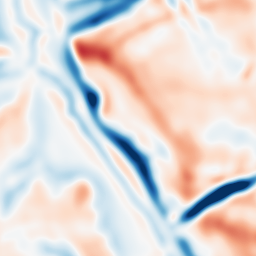
Category: multiscale
Decomposition family: dog
Decomposition parameters: sigma_low: 5
sigma_high: 5
Upsampling method: cubic_mitchell
Upsampling parameters: scale: 2
Upsampling scale: 2